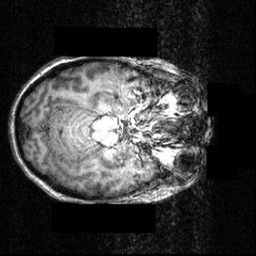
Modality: T1w
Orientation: axial
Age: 29
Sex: female
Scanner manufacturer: siemens
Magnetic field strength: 3.951 T
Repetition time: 1.5 s
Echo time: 0.00335 s